Field crop: maize
Growth stage: 1
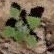
Species: chenopodium